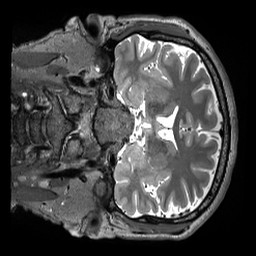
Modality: T2w
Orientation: coronal
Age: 32
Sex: male
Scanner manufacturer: siemens
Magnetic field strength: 3 T
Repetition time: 3.2 s
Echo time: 0.408 s